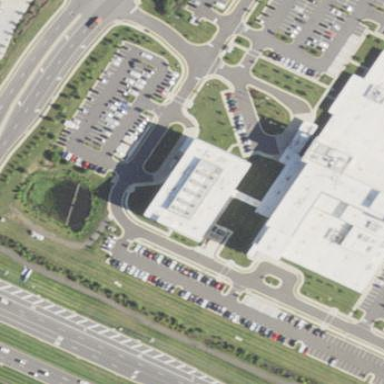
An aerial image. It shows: Building.